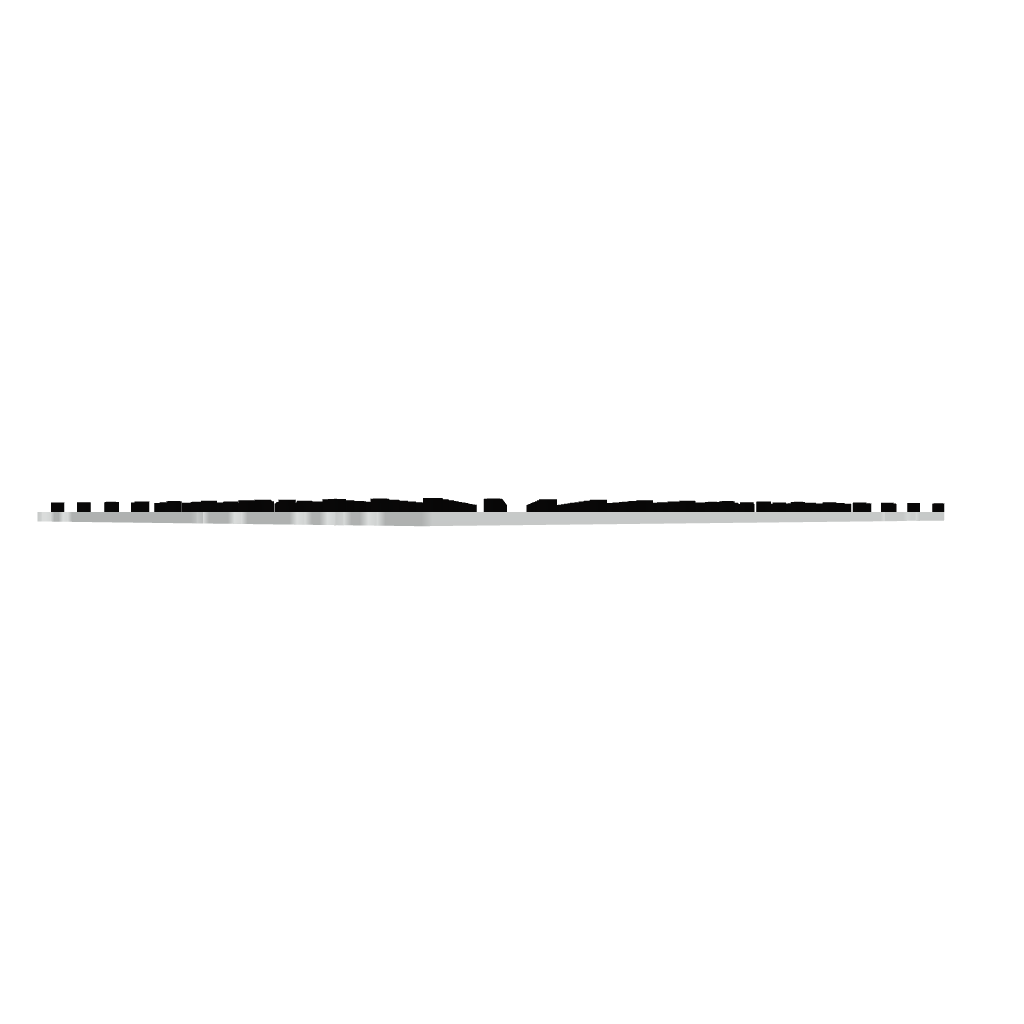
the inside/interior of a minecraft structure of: large Ubuntu human logo